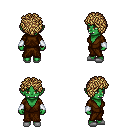
a pixel art fantasy rpg character, female body template, orc, green skin, brown robe, magenta pants, blonde curly afro hairstyle, white cloth bracers, white slippers, four views (front, back, left, right), 2x2 character sprite sheet, small pixel art, hard edges, no anti-aliasing